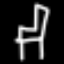
Label: chair